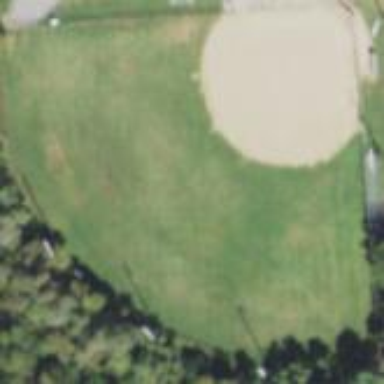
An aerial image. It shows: Baseball pitch for leisure land activities.